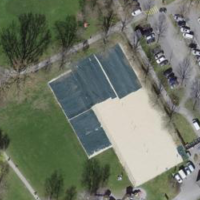
EUNIS habitat code: 53
Species observed at this site:
Anser anser
Motacilla alba